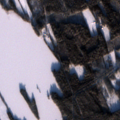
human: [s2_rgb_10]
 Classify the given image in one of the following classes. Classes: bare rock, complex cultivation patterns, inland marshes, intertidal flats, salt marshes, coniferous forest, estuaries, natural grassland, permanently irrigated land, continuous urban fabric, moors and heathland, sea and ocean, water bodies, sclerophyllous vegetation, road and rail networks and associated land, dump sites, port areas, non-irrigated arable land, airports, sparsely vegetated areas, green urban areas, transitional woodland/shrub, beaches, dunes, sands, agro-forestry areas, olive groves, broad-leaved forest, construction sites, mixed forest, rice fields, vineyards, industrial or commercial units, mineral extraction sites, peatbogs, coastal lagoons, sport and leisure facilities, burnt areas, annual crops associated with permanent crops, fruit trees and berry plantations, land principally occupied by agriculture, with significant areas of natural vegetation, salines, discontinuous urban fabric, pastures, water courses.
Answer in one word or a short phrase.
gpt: non-irrigated arable land, coniferous forest, mixed forest, water bodies